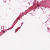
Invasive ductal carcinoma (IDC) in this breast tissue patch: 0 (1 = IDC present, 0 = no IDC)